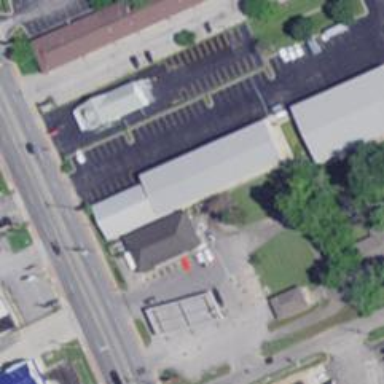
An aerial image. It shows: Convenience shop.